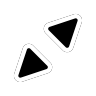
Cursor type: resize_nesw
OS/theme: macos
Variant: default